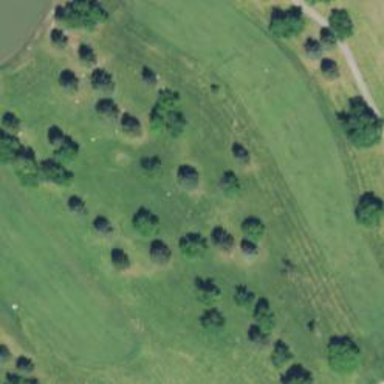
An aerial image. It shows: Well-manicured mown grass area used as golf fairway.